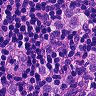
Metastatic tissue present: yes